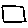
Label: square